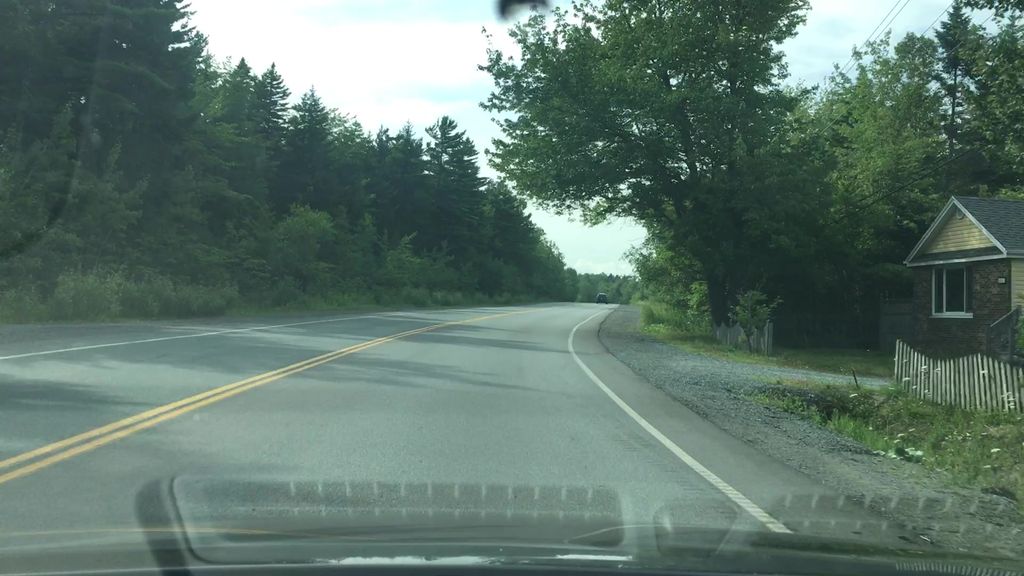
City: halifax